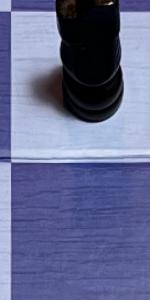
Label: Empty